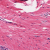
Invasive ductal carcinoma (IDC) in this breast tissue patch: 0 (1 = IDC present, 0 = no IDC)